Question: I am little struggling, as I am unsure how to go about implementing duplicate date values using google 'Line charts'.
This is what I have so far:
'''
function drawVisualization(dataValues, chartTitle, columnNames, categoryCaption) {
if (dataValues.length < 1)
return;
var data = new google.visualization.DataTable();
data.addColumn('string', columnNames.split(',')[0]);
data.addColumn('number', columnNames.split(',')[1]);
data.addColumn('string', columnNames.split(',')[2]);
data.addColumn('datetime', columnNames.split(',')[3]);
for (var i = 0; i < dataValues.length; i++) {
var date = new Date(parseInt(dataValues[i].Date.substr(6), 10));
//var date = new Date(parseInt(jsonDate.substr(6)));
//var date = new Date(new Number(jsonDate.replace(/(^.*\()|([+-].*$)/g, '')));
//var date = eval(jsonDate.replace(/\/Date\((\d+)\)\//gi, "new Date($1)"));
alert(date);
data.addRow([dataValues[i].ColumnName, dataValues[i].Value, dataValues[i].Type, date]);
}
// Define a Pie chart
var pie = new google.visualization.ChartWrapper({
'chartType': 'LineChart',
'containerId': 'PieChartContainer',
'options': {
'width': 950,
'height': 450,
'legend': 'right',
'hAxis': {
'format': "dd-MMM-yyyy",
'maxValue': new Date (2013, 01, 17), 'minValue': new Date (2013, 01, 10),
'viewWindow':{'max': new Date (2013, 01, 17)},
},
'title': chartTitle,
'chartArea': { 'left': 100, 'top': 100, 'right': 0, 'bottom': 100 },
'pieSliceText': 'label',
'tooltip': { 'text': 'percentage' }
},
'view': { 'columns': [3, 1] }
});
'''
I have added 'hAxis' option to the charts but I getting 'object function not recognised' error. Is their a better way around this task? Any framework or guide would be very helpful.
For further reference this what kind of data I am using on the server-side to plot this:
'''
79.00 06/03/2013
15.00 06/03/2013
14.00 06/03/2013
20.00 06/03/2013
22.00 06/03/2013
92.13 06/03/2013
(I have 20 points for date 2013-01-16 and 10 points for date 2013-01-17)
'''
Updated charts visual after the 'hAxis' update:

can the intervals for the dates be distributed using controller such as 'dateRangeSlider'?
Many thanks for your help and time.
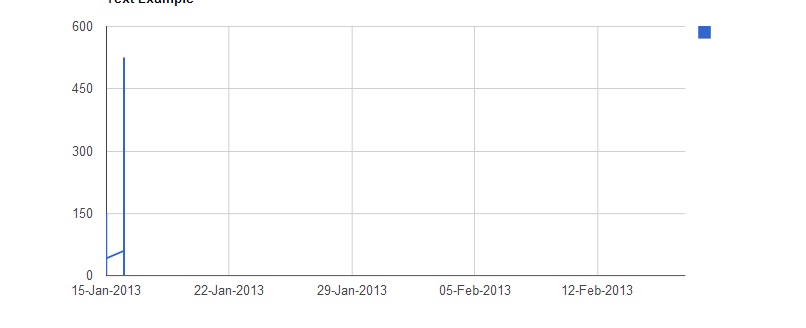
Answer: The dates on this line are constructed wrong:
'''
'maxValue': date (2013, 01, 16), 'minValue': date (2013, 01, 17), 'viewWindow':{'max': date (2013, 01, 17)}},
'''
Those should be in the format 'new Date(year, month, day)':
'''
'maxValue': new Date (2013, 01, 16), 'minValue': new Date (2013, 01, 17), 'viewWindow':{'max': new Date (2013, 01, 17)}},
'''